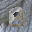
Label: 8